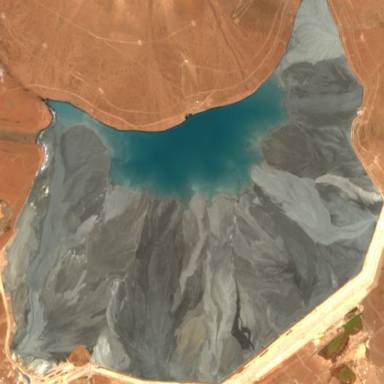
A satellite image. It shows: Landfill area with man-made tailings pond.